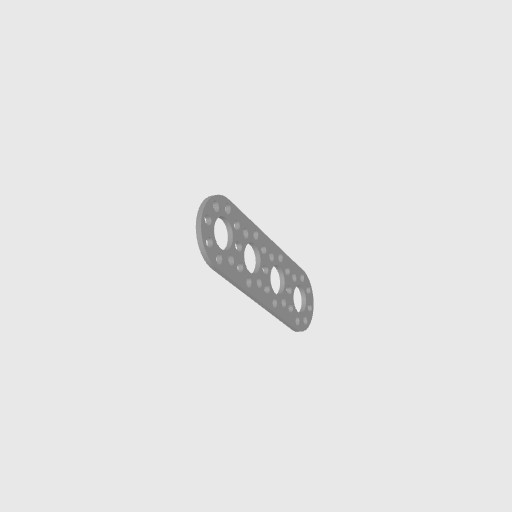
Part: PatternPlateRoundEnd4H